Question: Would like to sort from largest positive to largest negative.
Desired output: (3,2,1,0,-1,-2,-3), Current output: (3,2,1,0,-3,-2,-1)
Initial array:
'''
["-0.87", "0.51", "3.34", "1.58", "2.67", "0.51", "-1.58", "1.91", "-0.86", "-0.42", "0.23", "1.5", "-1.67", "1.9", "-2.88", "-0.63", "1.13", "-1.37", "-0.42", "-0.35", "-0.38", "0.65", "-0.41", "0.49", "1", "-0.14", "-0.07", "2.41", "3.09", "0.85", "0.51", "-0.67", "0.53", "0.98", "-0.88", "0.18", "-0.75", "-0.22", "-0.27", "-2.09", "0.01", "1.14", "-0.64", "-0.53", "3.01", "1.49", "1.56", "0", "0.67", "0.28", "-0.21", "-0.49", "-0.66", "-1.29", "0.67", "-0.76", "0.23"]
'''
Sorting code:
'''
dataPct.sort(d3.descending);
'''
arranges like:
'''
["3.34", "3.09", "3.01", "2.67", "2.41", "1.91", "1.9", "1.58", "1.56", "1.5", "1.49", "1.14", "1.13", "1", "0.98", "0.85", "0.67", "0.67", "0.65", "0.53", "0.51", "0.51", "0.51", "0.49", "0.28", "0.23", "0.23", "0.18", "0.01", "0", "-2.88", "-2.09", "-1.67", "-1.58", "-1.37", "-1.29", "-0.88", "-0.87", "-0.86", "-0.76", "-0.75", "-0.67", "-0.66", "-0.64", "-0.63", "-0.53", "-0.49", "-0.42", "-0.42", "-0.41", "-0.38", "-0.35", "-0.27", "-0.22", "-0.21", "-0.14", "-0.07"]
'''
Image:

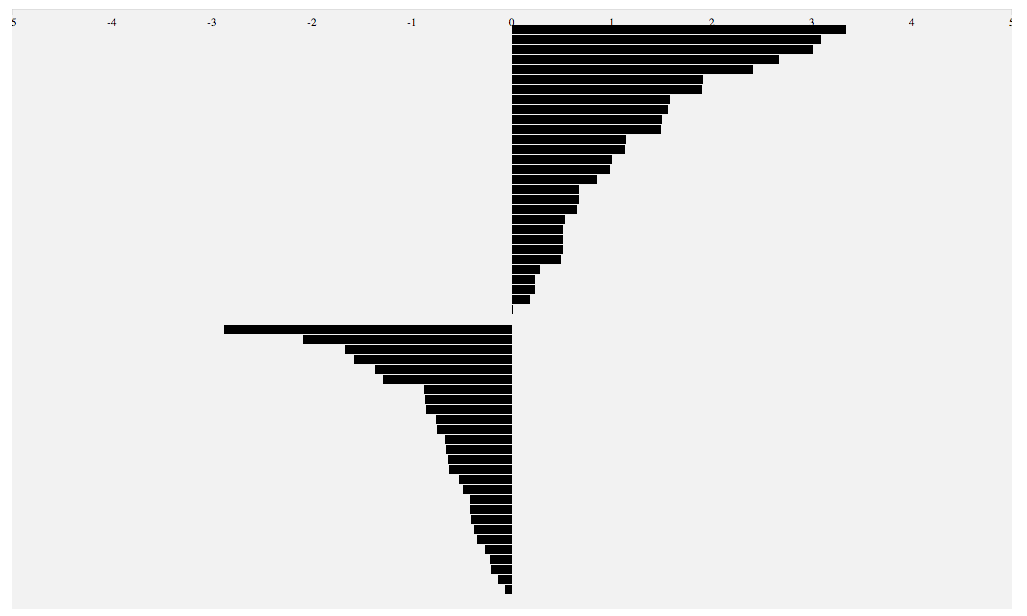
Answer: You're trying to sort strings and that's why you're getting unexpected results. You can see that you have an array of strings as they're in quotes.
To fix this you simply need to convert the string to a number which you can do with this snippet:
'''
dataPct.forEach(function (d,i) {
dataPct[i] = +d;
});
'''
There is some discussion about converting strings to number in the api documentation such as <URL>.